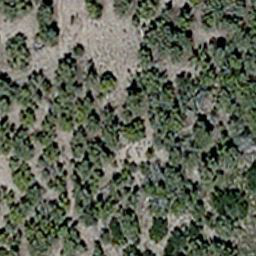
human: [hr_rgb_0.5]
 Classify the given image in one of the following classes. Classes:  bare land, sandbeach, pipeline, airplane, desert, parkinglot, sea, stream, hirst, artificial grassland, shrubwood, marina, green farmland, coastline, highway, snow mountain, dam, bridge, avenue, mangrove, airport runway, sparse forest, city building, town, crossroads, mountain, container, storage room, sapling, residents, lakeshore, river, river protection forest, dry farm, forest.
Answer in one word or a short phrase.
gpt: sparse forest